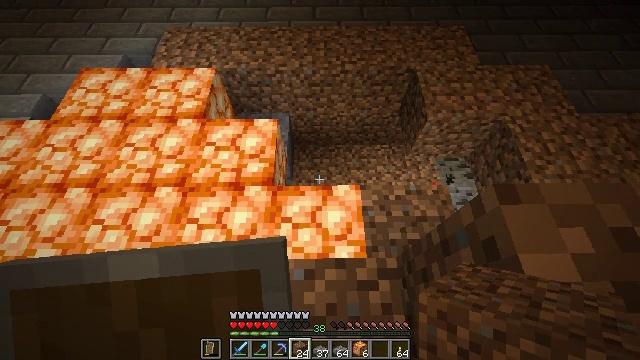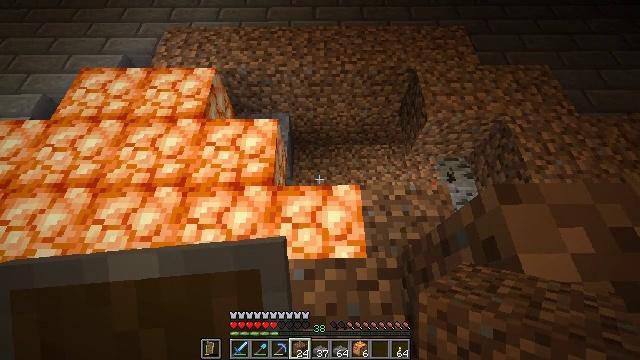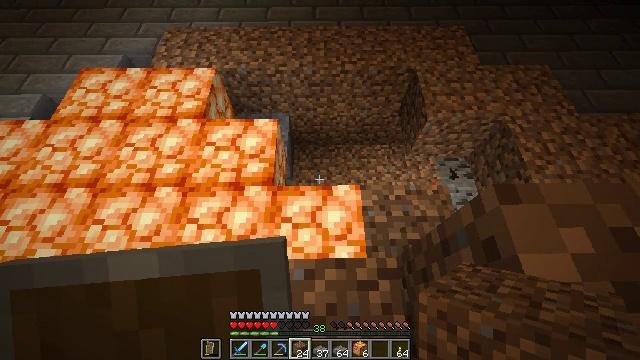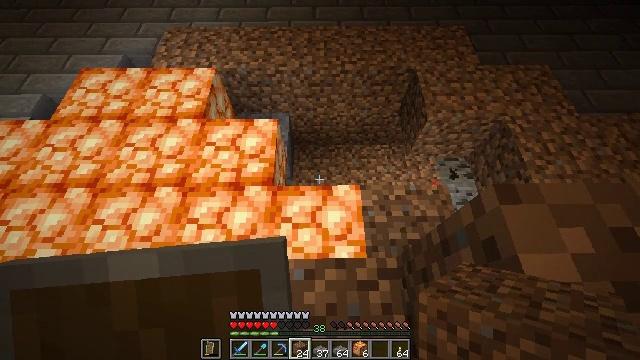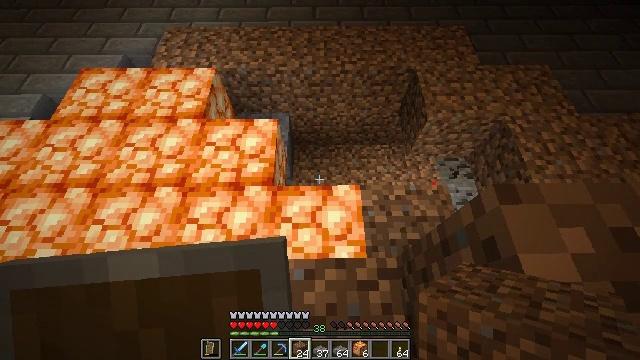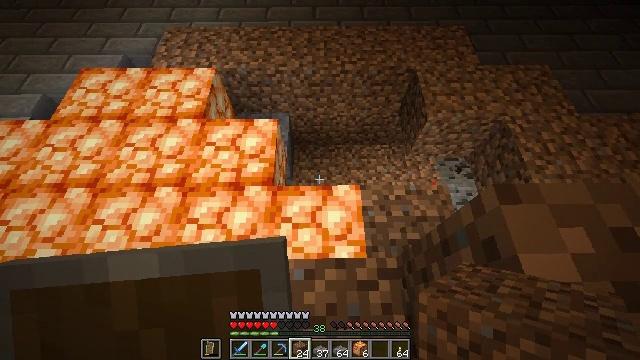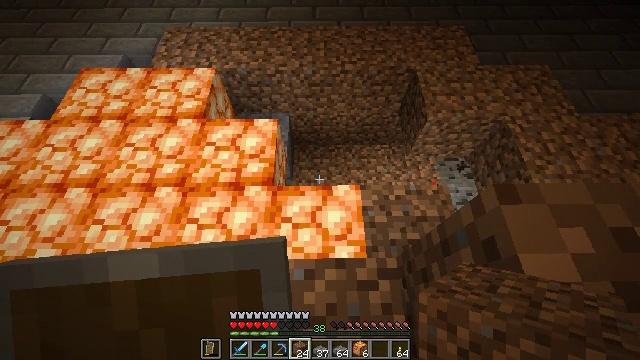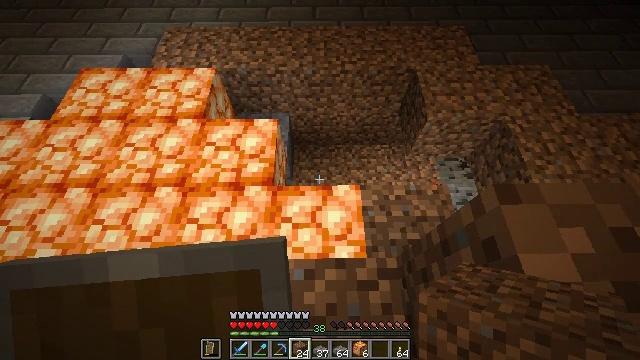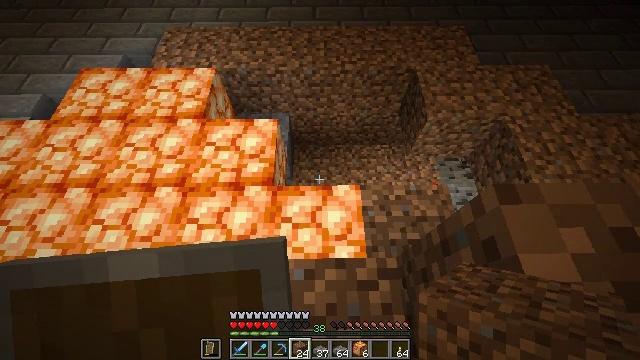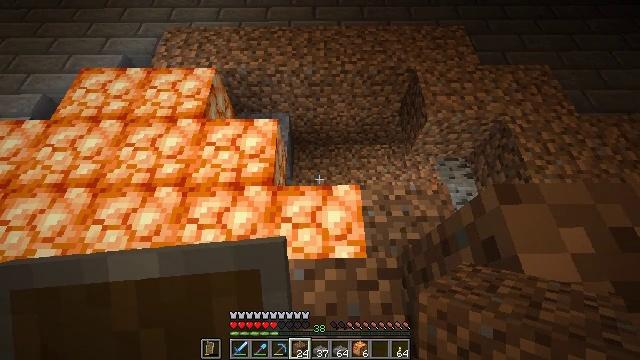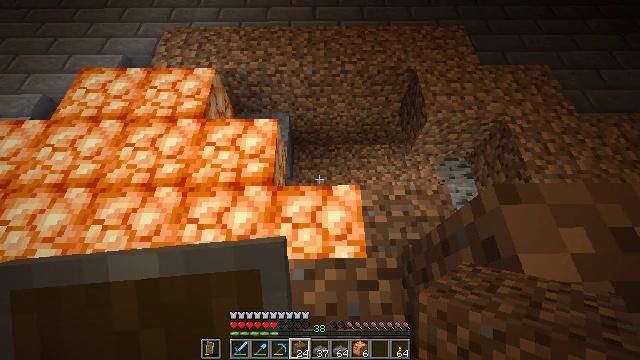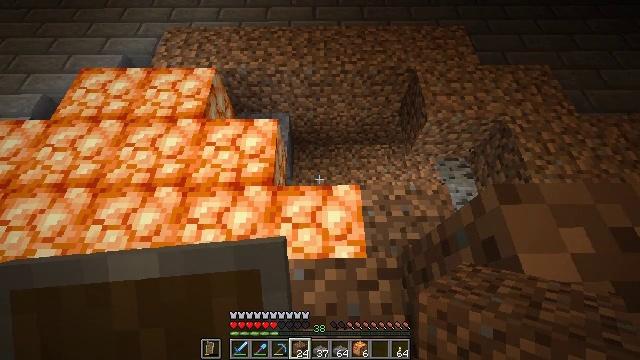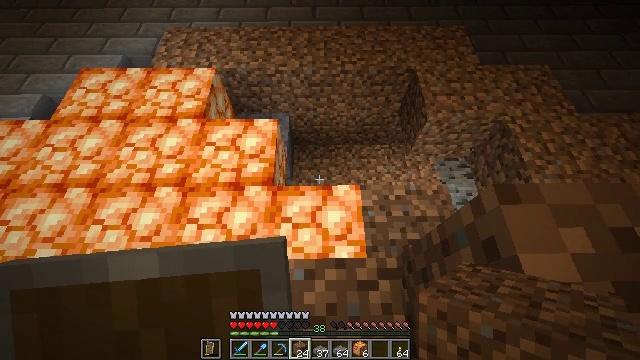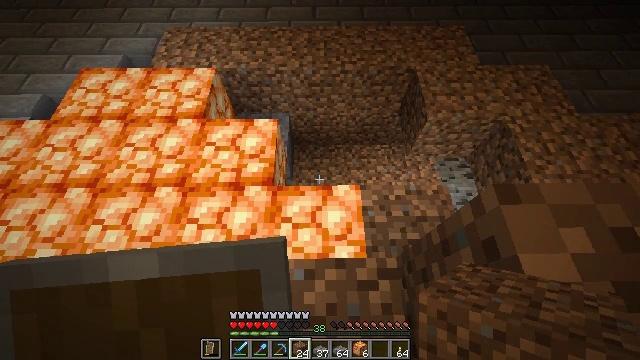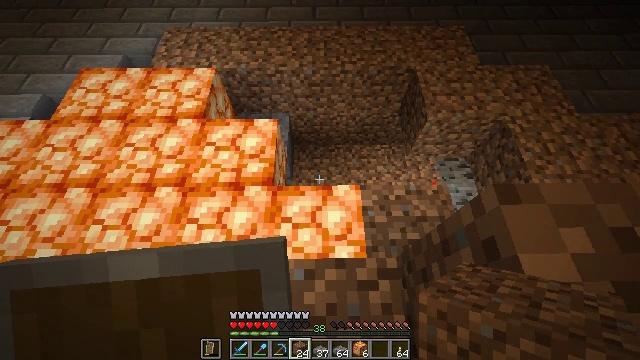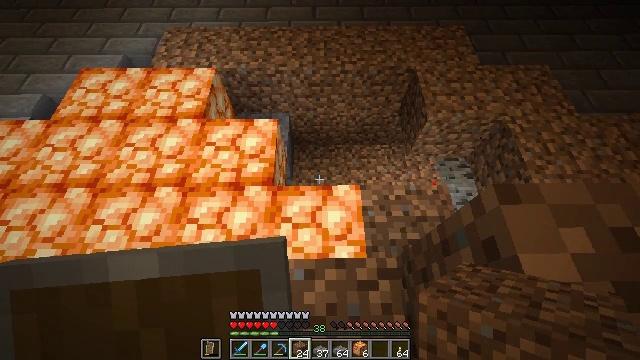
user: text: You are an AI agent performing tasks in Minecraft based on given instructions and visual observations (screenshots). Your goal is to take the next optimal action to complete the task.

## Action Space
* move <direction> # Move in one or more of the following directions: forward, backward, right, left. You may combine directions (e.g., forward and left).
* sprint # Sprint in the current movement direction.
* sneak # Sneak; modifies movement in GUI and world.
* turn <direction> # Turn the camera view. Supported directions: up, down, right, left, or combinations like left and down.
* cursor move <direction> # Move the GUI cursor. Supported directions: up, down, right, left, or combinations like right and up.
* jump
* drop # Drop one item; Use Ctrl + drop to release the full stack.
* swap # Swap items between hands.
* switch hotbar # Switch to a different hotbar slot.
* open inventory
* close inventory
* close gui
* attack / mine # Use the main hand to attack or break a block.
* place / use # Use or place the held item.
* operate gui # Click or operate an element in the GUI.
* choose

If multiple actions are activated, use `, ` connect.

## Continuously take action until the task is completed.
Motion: motion action
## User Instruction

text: Gather shroomlight from the nether.
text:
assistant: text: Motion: no_op
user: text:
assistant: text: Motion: no_op
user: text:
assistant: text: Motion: no_op
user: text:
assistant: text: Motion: no_op
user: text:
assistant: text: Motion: no_op
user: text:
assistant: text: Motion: no_op
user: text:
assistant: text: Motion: no_op
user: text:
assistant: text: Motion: no_op
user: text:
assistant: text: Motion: no_op
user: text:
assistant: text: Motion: no_op
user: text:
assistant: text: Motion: no_op
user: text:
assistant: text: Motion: no_op
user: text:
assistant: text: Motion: no_op
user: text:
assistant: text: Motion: no_op
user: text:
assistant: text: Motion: no_op
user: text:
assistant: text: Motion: no_op
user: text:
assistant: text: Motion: no_op
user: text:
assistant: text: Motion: no_op
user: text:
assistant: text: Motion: no_op
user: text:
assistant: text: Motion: no_op
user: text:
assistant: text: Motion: no_op
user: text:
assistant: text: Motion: no_op
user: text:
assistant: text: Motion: no_op
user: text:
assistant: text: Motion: no_op
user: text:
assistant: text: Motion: no_op
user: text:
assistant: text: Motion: no_op
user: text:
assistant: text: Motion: no_op
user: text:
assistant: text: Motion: no_op
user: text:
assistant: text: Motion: no_op
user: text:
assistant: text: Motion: no_op